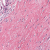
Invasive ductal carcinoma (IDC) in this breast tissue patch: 0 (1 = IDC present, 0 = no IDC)